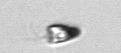
Label: Pyramimonas